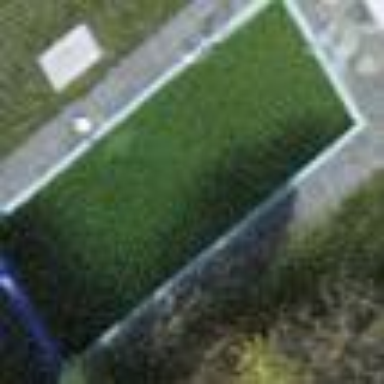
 perfect for swimming and other water activities."